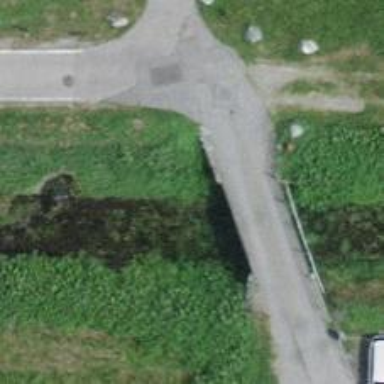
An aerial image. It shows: Culvert tunnel underneath ditch.